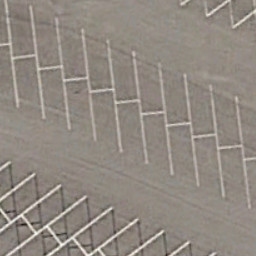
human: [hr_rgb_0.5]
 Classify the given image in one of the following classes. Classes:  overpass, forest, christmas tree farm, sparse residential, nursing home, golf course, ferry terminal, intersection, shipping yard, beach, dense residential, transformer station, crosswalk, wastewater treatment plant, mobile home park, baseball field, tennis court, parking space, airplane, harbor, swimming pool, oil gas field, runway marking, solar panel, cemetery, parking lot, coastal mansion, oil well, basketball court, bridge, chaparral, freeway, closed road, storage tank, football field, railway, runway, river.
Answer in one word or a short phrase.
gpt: parking space